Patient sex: M
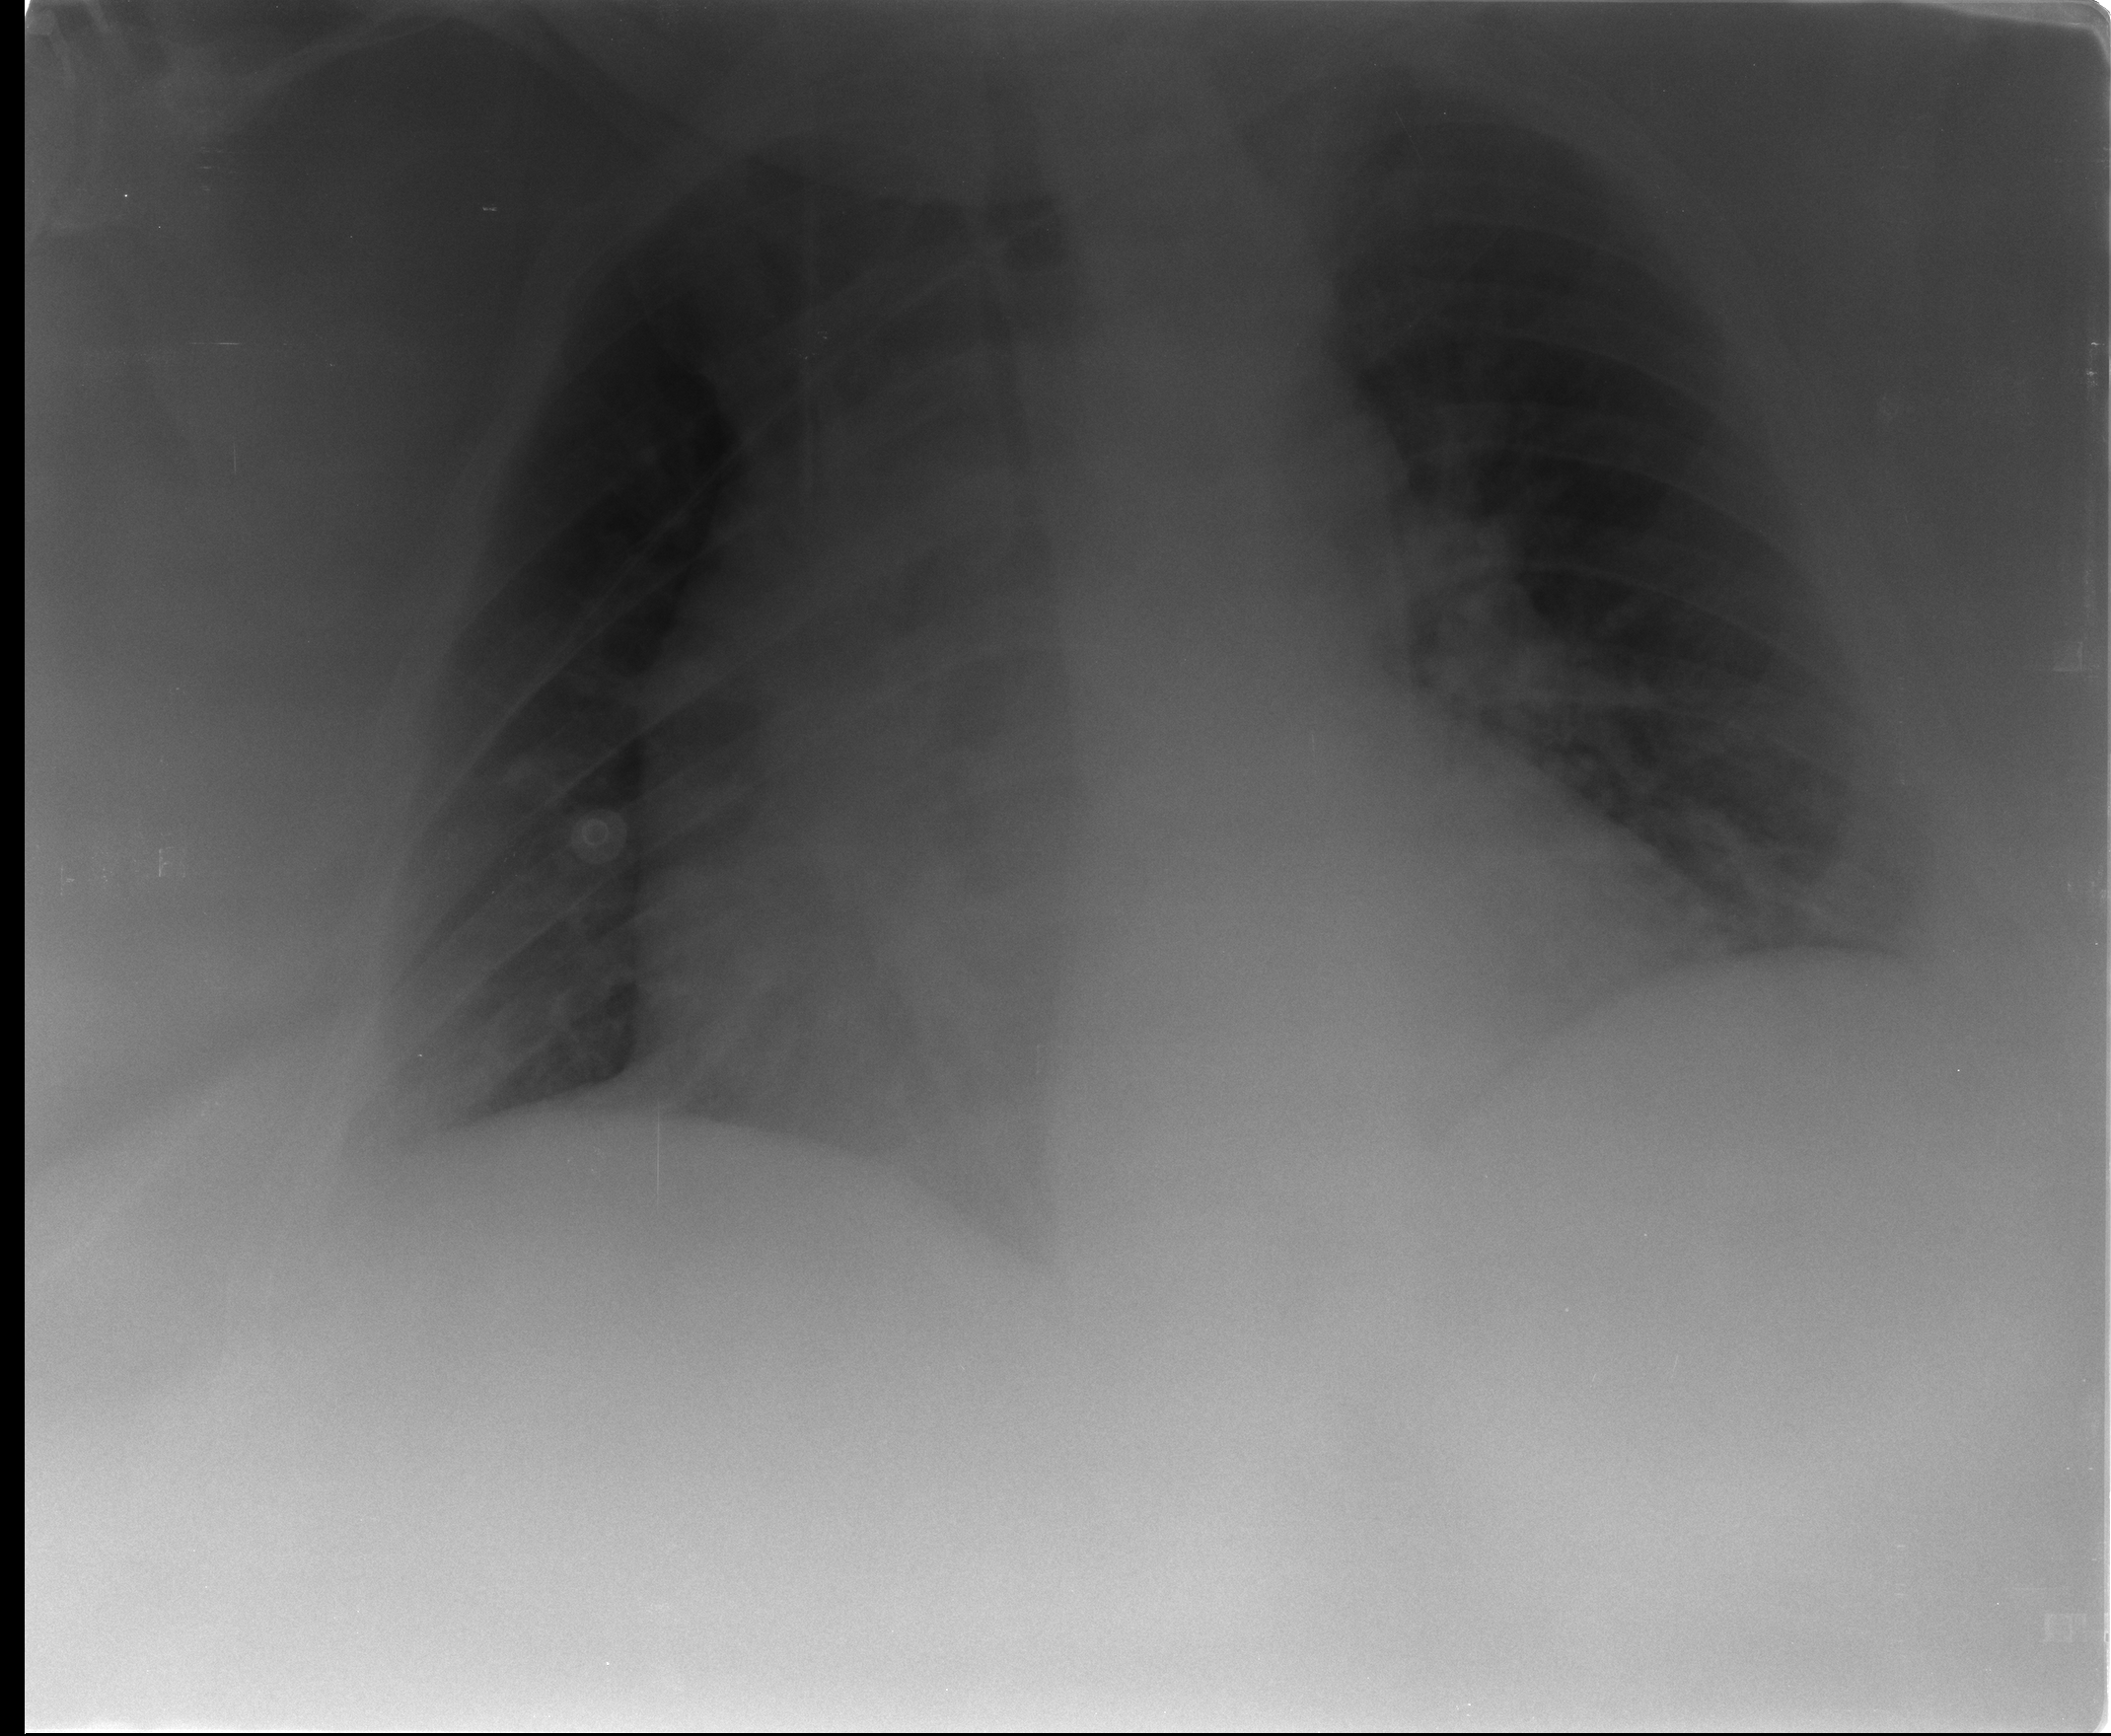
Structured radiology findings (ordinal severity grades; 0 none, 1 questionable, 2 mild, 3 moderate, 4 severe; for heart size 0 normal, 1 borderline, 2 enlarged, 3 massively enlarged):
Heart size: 3
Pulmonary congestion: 2
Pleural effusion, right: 1
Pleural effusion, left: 0
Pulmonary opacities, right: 0
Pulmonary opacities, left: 0
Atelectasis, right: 1
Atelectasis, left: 1